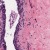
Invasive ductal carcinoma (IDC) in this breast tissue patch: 0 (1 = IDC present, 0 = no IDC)